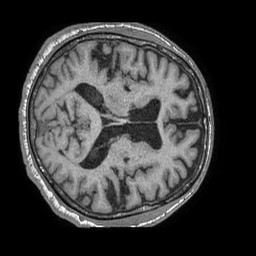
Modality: T1w
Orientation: axial
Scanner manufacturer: philips
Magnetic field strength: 1.5 T
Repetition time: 0.007707 s
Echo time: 0.003512 s